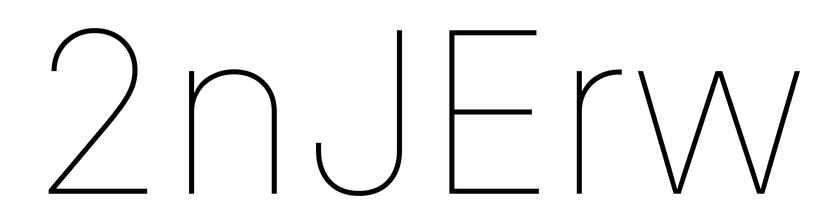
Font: Inter_Thin